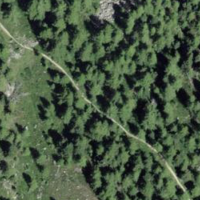
EUNIS habitat code: 44
Species observed at this site:
Rhododendron ferrugineum